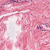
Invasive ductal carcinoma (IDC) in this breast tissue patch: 0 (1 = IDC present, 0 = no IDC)